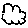
Label: cloud